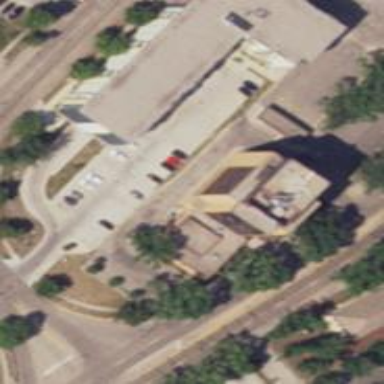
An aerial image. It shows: Bank.